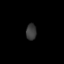
Tissue: lung
Cell type: Endothelial cells
Senescence score: 0.572
Nuclear area (px): 165
Mean DAPI intensity: 57.57